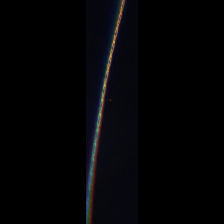
Taxon: Leptocylindrus
Group: Diatoms